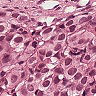
Metastatic tissue present: yes